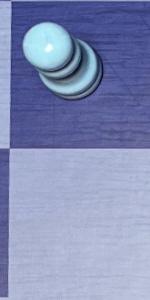
Label: Empty